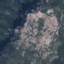
Land use / land cover class: HerbaceousVegetation